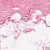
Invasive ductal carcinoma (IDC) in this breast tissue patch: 0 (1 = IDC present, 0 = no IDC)